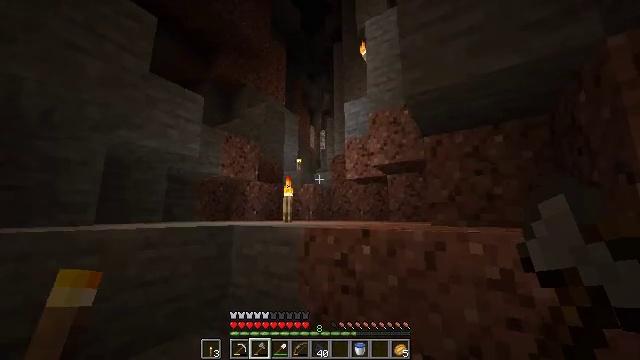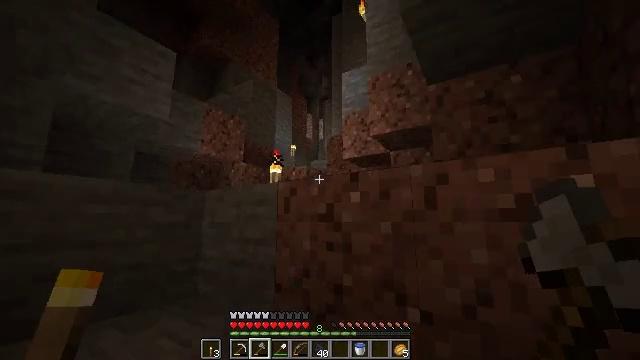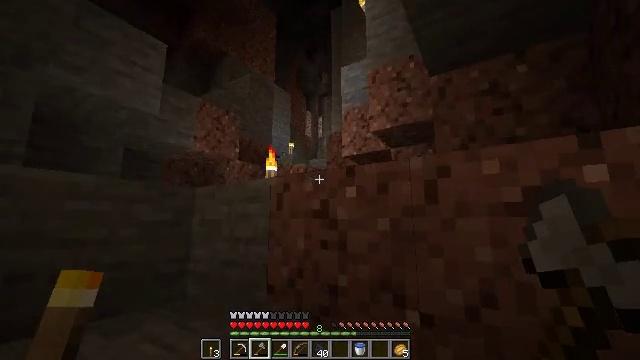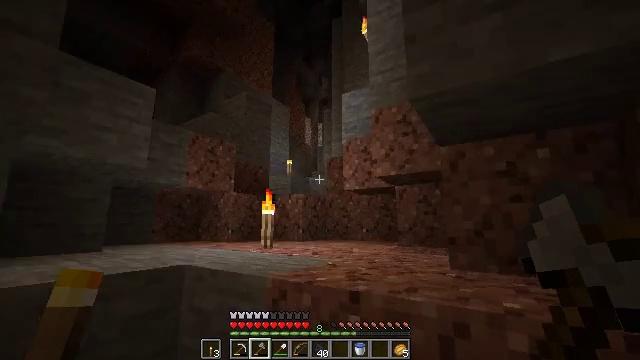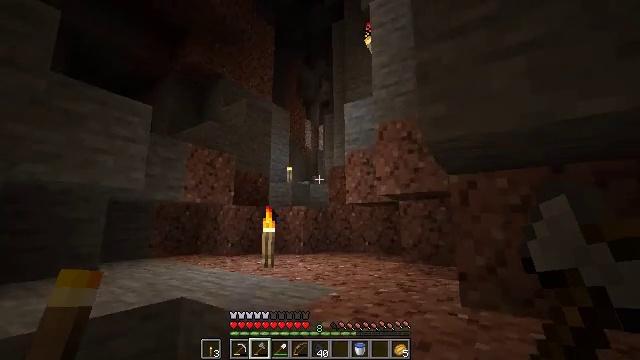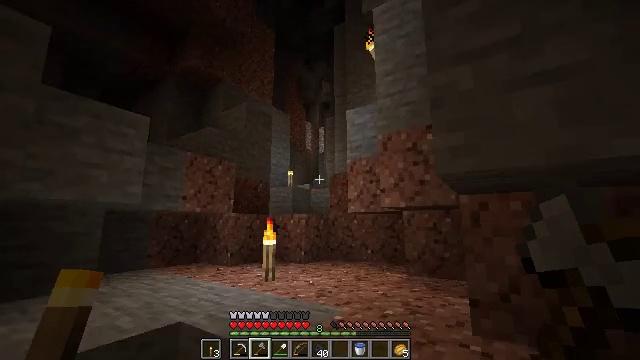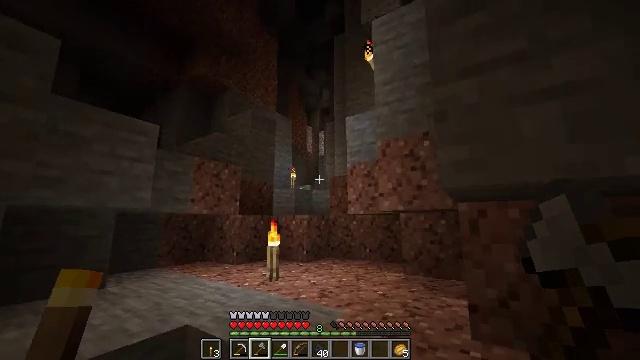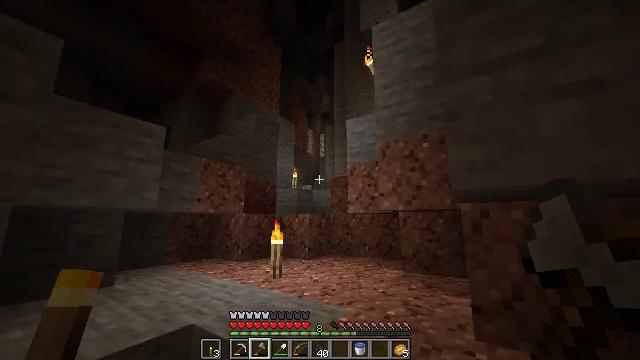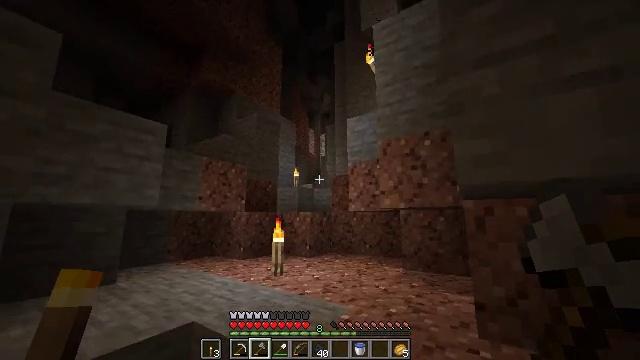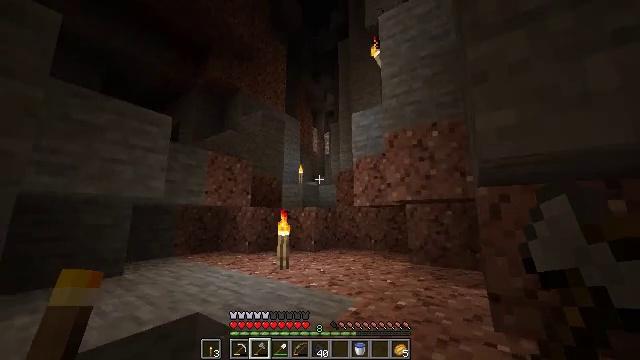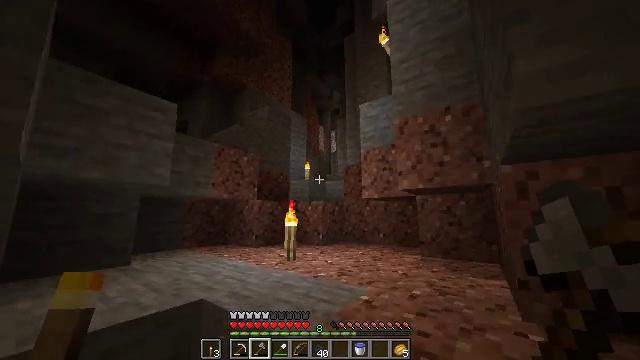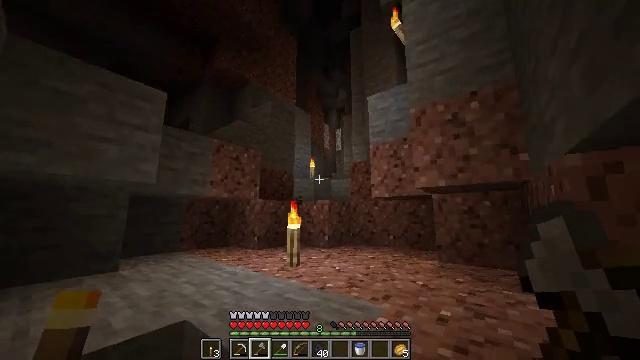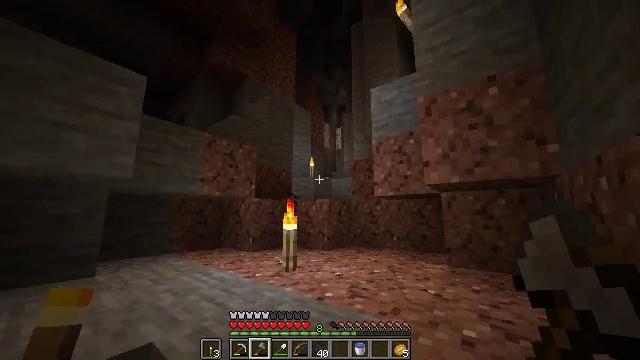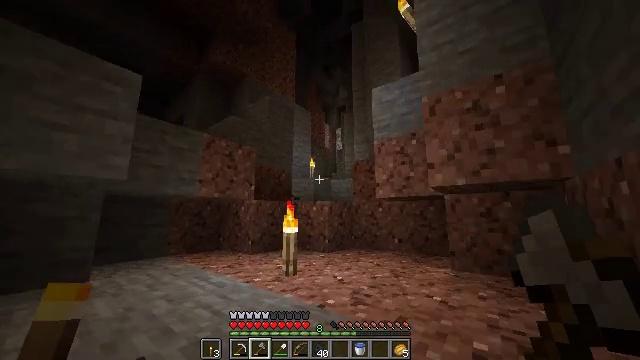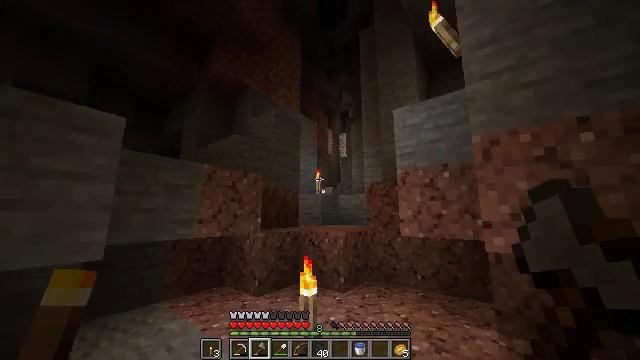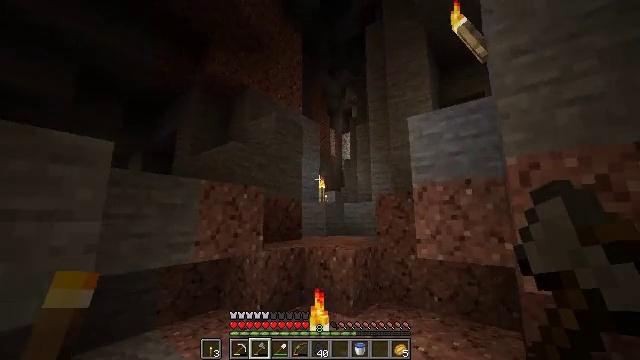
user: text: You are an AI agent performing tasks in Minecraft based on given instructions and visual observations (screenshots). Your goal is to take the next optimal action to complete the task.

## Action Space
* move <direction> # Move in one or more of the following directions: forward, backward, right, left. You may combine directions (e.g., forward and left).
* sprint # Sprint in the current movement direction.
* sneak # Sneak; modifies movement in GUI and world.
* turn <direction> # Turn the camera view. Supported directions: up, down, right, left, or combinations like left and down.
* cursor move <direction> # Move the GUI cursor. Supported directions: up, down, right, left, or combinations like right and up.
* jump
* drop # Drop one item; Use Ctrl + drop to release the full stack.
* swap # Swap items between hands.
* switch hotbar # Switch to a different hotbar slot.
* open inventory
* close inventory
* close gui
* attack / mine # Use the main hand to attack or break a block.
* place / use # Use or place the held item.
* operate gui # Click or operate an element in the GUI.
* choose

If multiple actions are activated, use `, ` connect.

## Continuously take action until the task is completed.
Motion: motion action
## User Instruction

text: Remove oak leaves from branches.
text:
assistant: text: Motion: move forward, sprint, jump
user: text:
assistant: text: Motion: move forward, sprint, jump
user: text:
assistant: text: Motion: move forward, sprint, jump
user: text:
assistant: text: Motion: move forward, sprint, jump
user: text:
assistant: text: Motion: move forward, sprint, jump
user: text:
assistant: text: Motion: move forward, sprint, jump
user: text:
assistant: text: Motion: move forward, sprint, jump
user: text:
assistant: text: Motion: move forward, sprint, jump
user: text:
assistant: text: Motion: move forward, sprint, turn left
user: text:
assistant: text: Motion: move forward, sprint, turn left
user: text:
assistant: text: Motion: move forward, sprint, turn left
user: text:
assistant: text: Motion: move forward, sprint
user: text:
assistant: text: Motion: move forward, sprint, jump
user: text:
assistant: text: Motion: move forward, sprint, jump
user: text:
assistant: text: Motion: move forward, sprint, jump
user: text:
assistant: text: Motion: move forward, sprint, jump
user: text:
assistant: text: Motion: move forward and move right, sprint, jump
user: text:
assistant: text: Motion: move forward and move right, sprint
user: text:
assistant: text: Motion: move forward and move right, sprint
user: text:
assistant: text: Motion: move forward and move right, sprint
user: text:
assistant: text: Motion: move forward and move right, sprint
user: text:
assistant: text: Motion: move forward and move right, sprint
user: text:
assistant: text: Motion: move forward and move right, sprint, turn left
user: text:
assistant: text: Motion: move forward and move right, sprint, turn left
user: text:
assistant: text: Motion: move forward and move right, sprint, turn left and down, jump
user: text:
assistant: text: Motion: move forward and move right, sprint, turn left and down, jump
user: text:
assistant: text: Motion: move forward and move right, sprint, turn left and down, jump
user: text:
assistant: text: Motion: move forward and move right, sprint, turn left and down, jump
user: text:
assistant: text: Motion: move forward and move right, turn left and down, jump
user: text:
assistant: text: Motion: move right, turn left and down